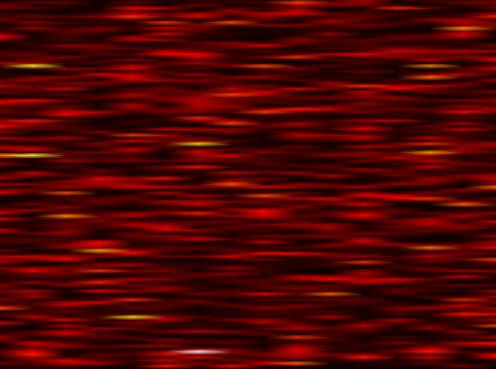
Label: UFMC